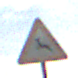
Verkehrszeichen: WildwechselRechts
Umgebung: Outdoor, Nature
Tageszeit: Night
Wetter: Overcast
Licht: Artificial
Jahreszeit: NotSpecified
Kontrast: LowContrast